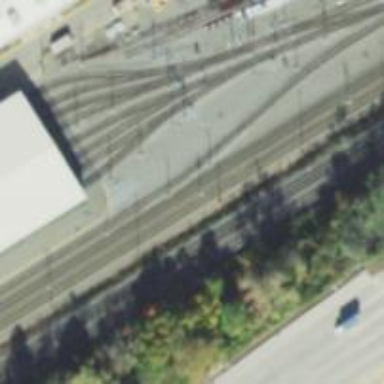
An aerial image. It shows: Light rail yard with electrified contact lines.